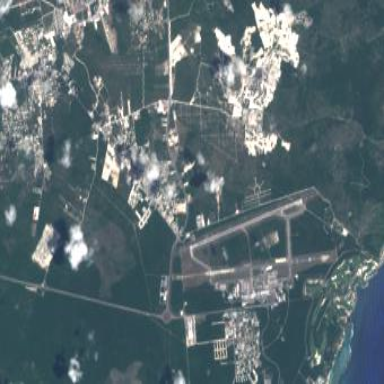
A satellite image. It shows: International aerodrome airport.